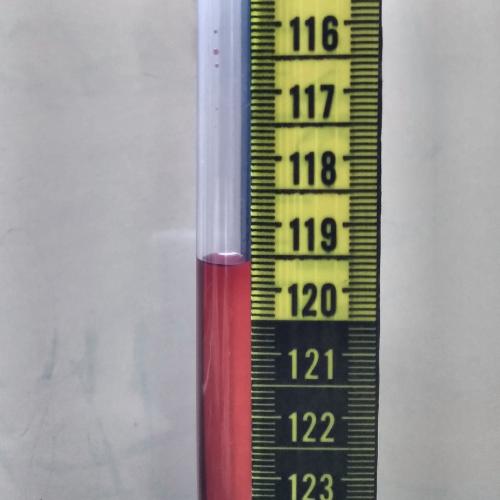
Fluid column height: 119.6 cm